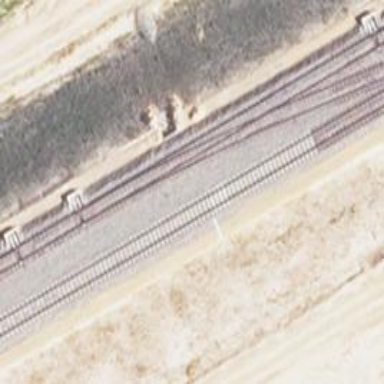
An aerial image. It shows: Railway with electrified contact lines running along embankment.